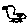
Label: bird